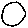
Label: circle